Question: I have a table which contains some datas. I want to do that I click edit button in the row and redirect to 'UserCustomerCommunication' view with that record's Id. But when I click it try to send me to somewhere in the same view. How should I set the url routing? Do you have any suggestions?
Here is my Edit button redirect code in Index of GetCustomerCommunicationResult view :
'''
@Html.ActionLink("Duzenle", "Edit", new { id = item.CommunicationId }) |
'''

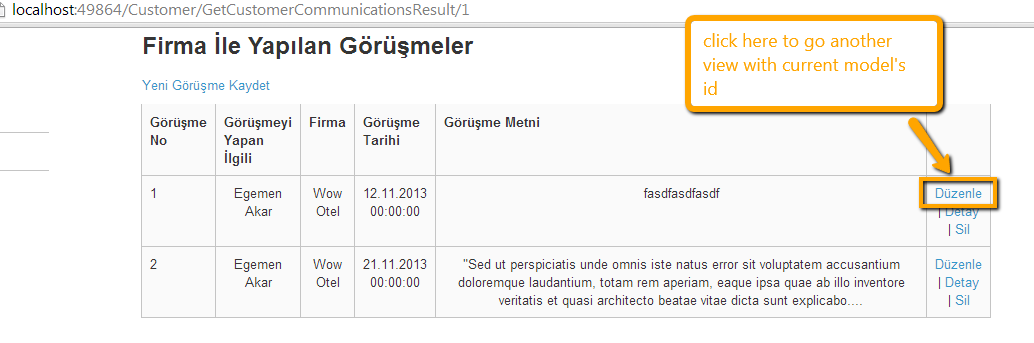
Answer: You can't redirect from views to views, but you can to action methods(even from another controller). Use this overload of ActionLink to specify exactly where you want to redirect.
'@Html.ActionLink("Duzenle", "Edit", "ControllerName", new { id = item.CommunicationId}, null)'
That last parameter is the html attrributes, since you are not passing anything, set it to null.